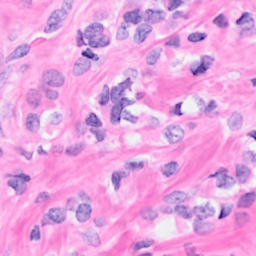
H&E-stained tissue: Breast